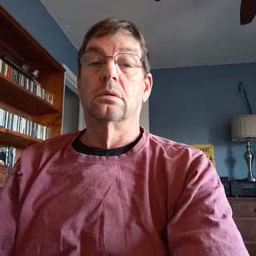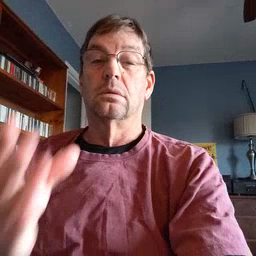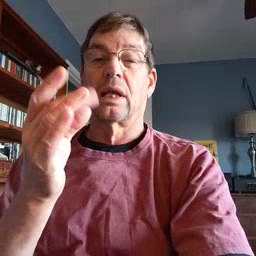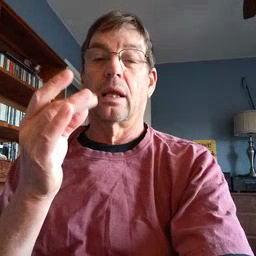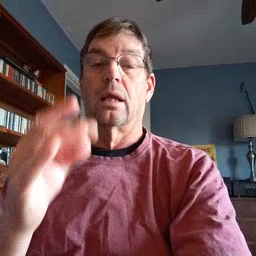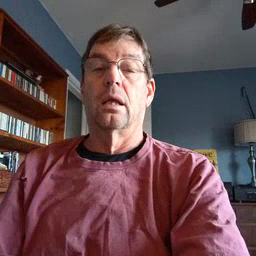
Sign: sticky